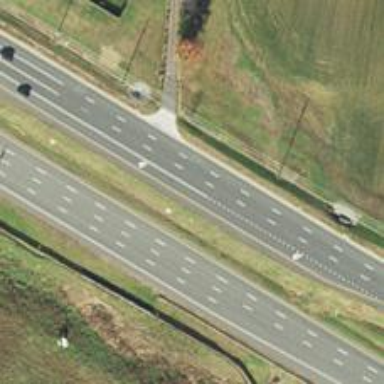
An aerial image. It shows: Expressway with asphalt surface classified as trunk highway.